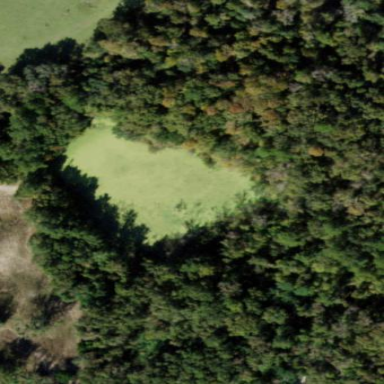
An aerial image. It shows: Marshy wetland area.